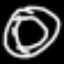
Label: donut